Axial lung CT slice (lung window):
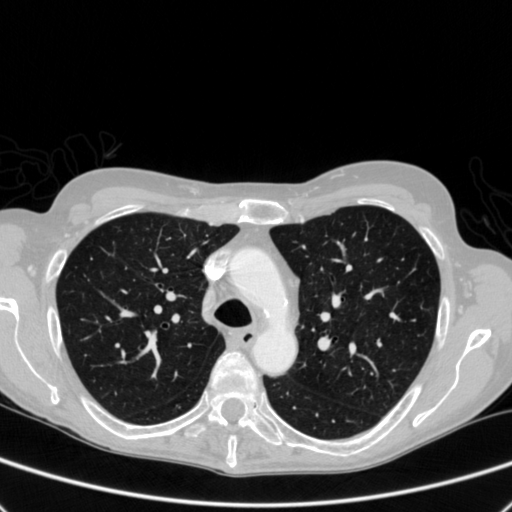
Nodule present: no